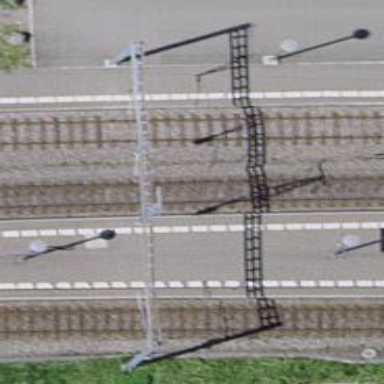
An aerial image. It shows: Railway signal.